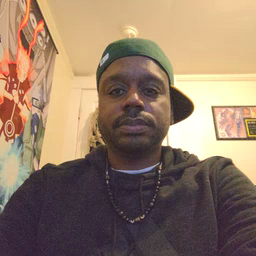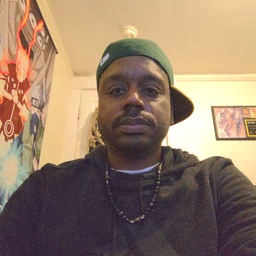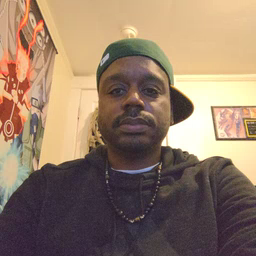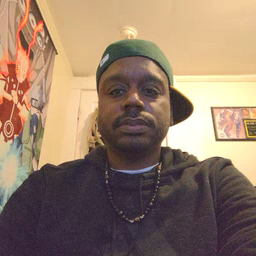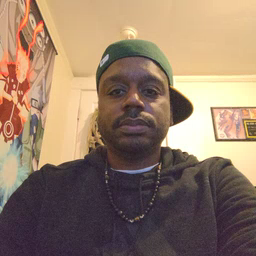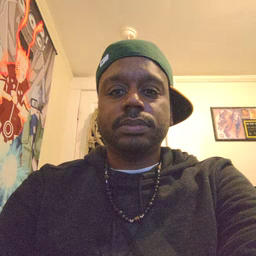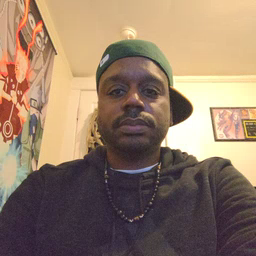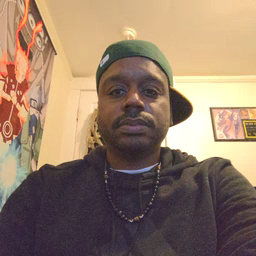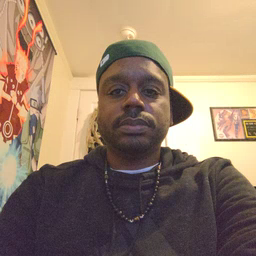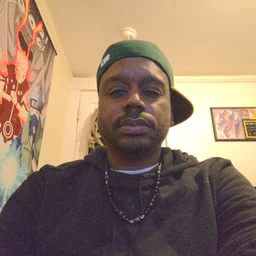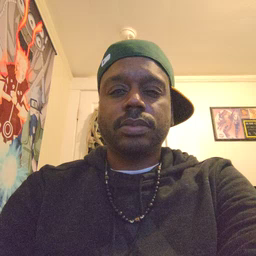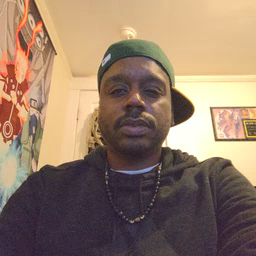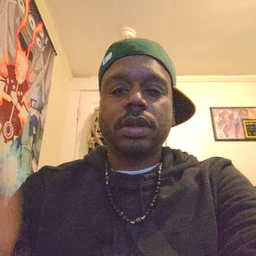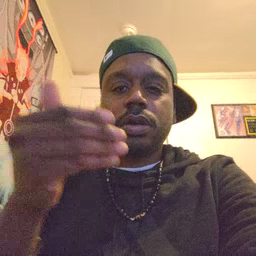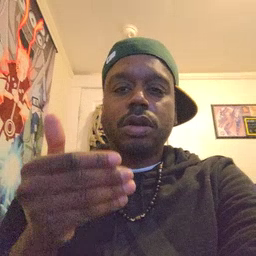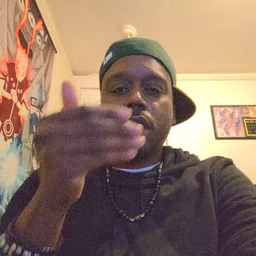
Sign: close